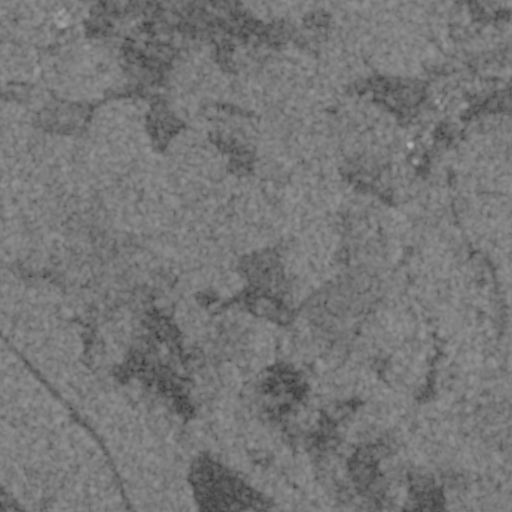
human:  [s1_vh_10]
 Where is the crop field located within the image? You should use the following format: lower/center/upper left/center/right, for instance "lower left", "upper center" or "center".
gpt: The crop field is located in the upper left of the image.
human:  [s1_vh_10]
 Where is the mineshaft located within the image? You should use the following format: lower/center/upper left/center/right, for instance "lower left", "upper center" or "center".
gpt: The mineshaft is located in the upper left of the image.
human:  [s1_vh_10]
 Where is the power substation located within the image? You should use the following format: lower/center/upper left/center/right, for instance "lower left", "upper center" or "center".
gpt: The power substation is located in the upper left of the image.
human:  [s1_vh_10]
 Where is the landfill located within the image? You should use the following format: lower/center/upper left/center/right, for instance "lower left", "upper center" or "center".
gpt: There is no landfill in the image.

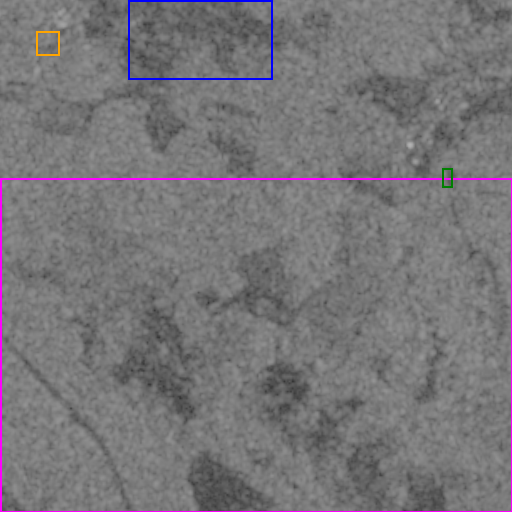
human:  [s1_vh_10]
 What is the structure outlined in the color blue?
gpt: The structure outlined in blue is a crop field.
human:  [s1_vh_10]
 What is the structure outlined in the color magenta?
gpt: The structure outlined in magenta is a landfill.
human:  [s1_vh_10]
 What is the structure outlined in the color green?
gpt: The structure outlined in green is a park.
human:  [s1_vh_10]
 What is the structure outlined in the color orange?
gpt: The structure outlined in orange is a power substation.
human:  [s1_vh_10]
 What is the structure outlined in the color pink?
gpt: There is no pink outline.